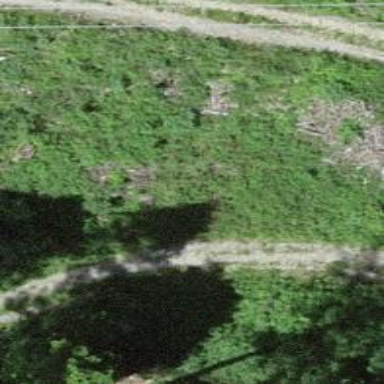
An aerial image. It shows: Gravel track with grade4 tracktype.